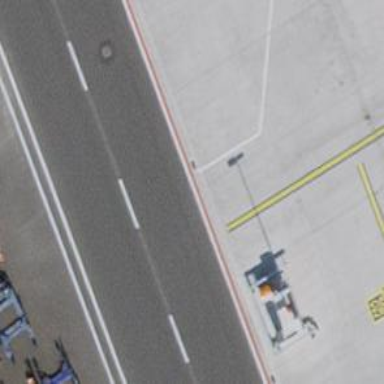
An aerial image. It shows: Airport parking position.